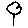
Label: tree